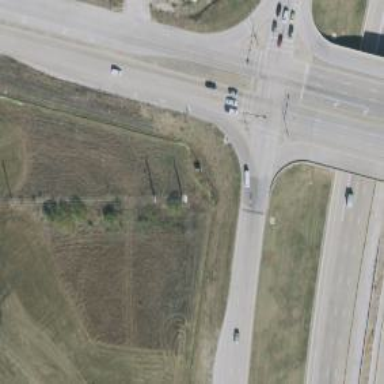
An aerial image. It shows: Secondary road with frontage road.